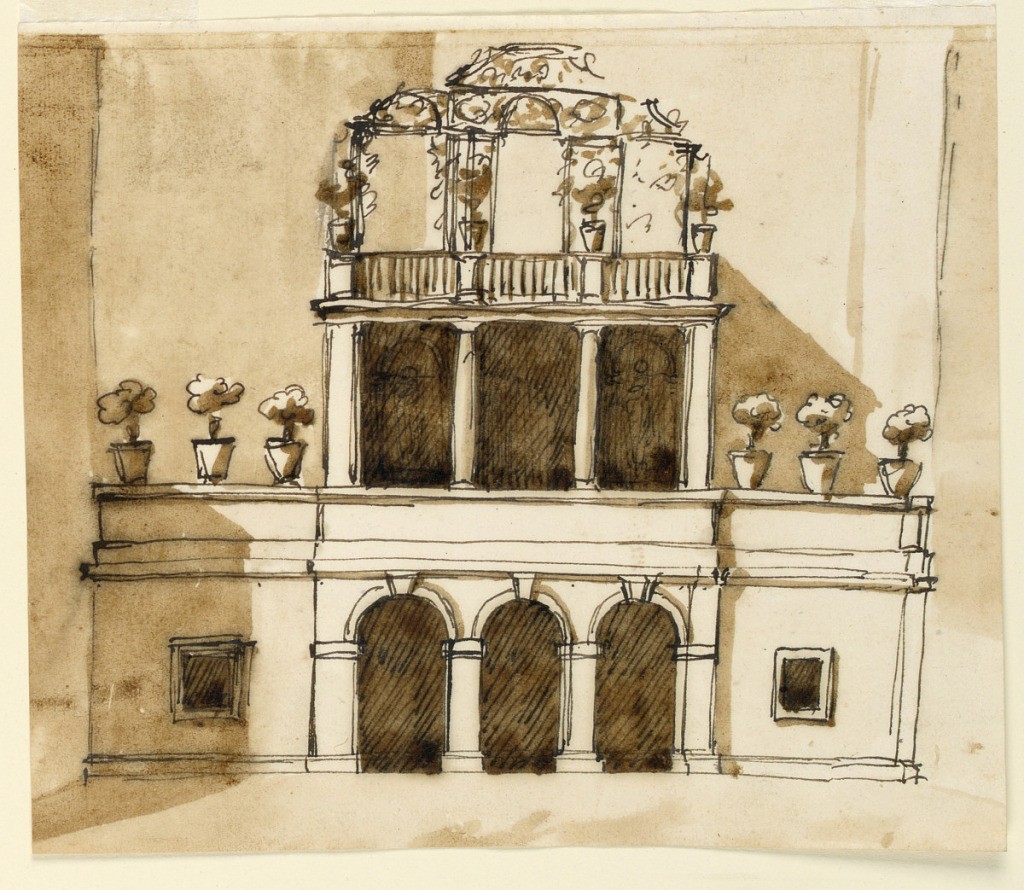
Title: Elevation of a Garden House
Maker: Giuseppe Barberi, Italian, 1746–1809
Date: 1746–1809
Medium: Pen and brown ink, brush and brown wash on off-white laid paper, lined
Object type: Drawing
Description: Elevation of a Garden House.